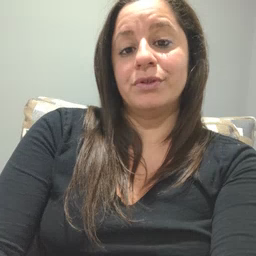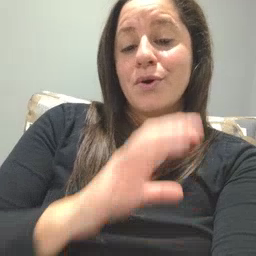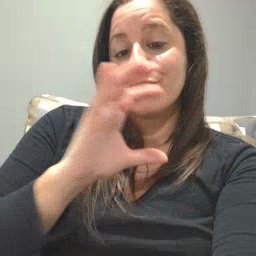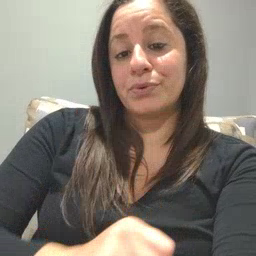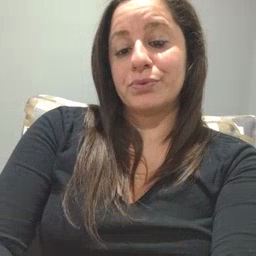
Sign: old